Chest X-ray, AP view. Patient: 49 years old, sex M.
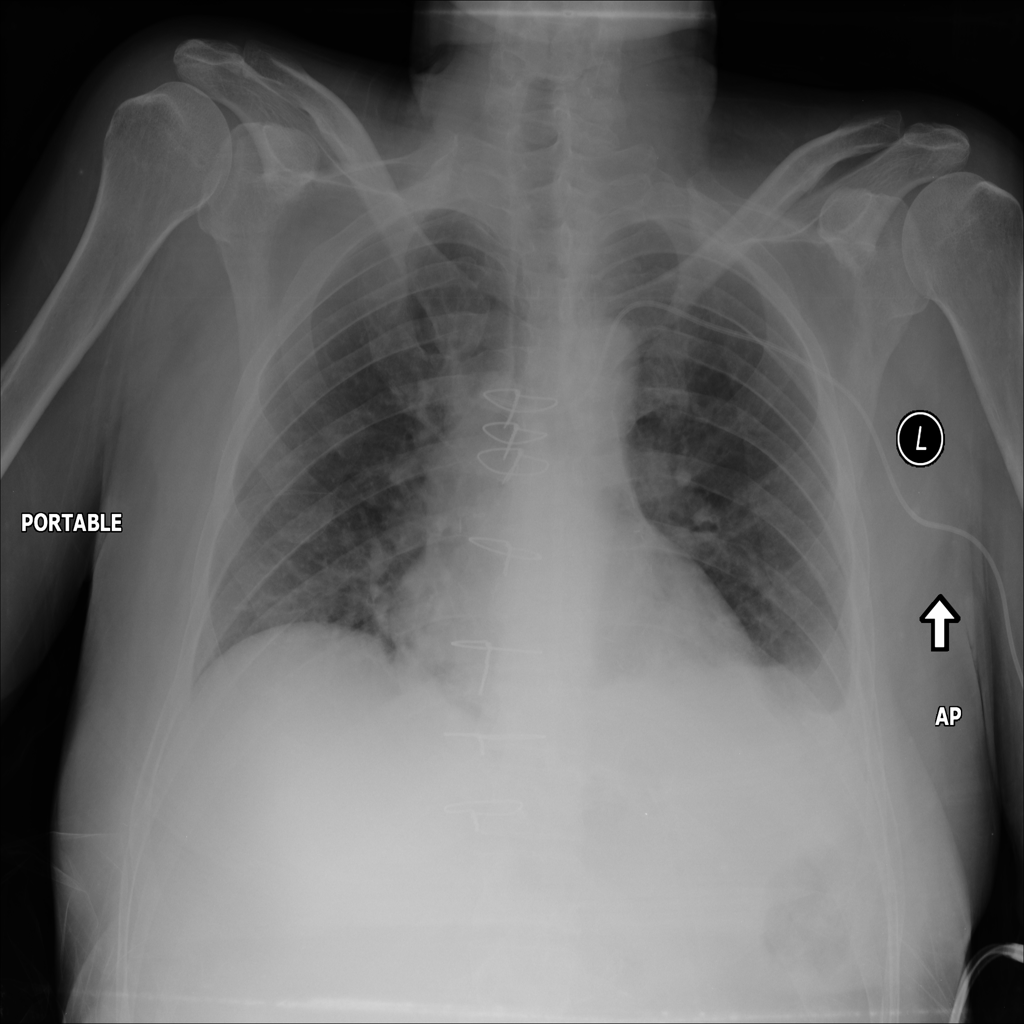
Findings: No Finding